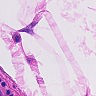
Metastatic tissue present: no